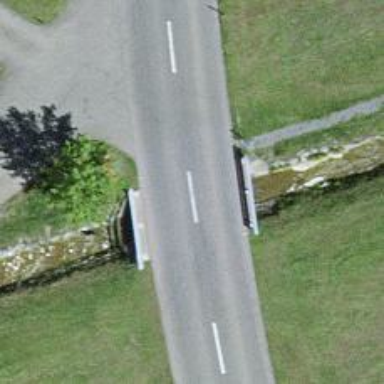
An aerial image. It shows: Tertiary road with bridge.